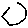
Label: hexagon